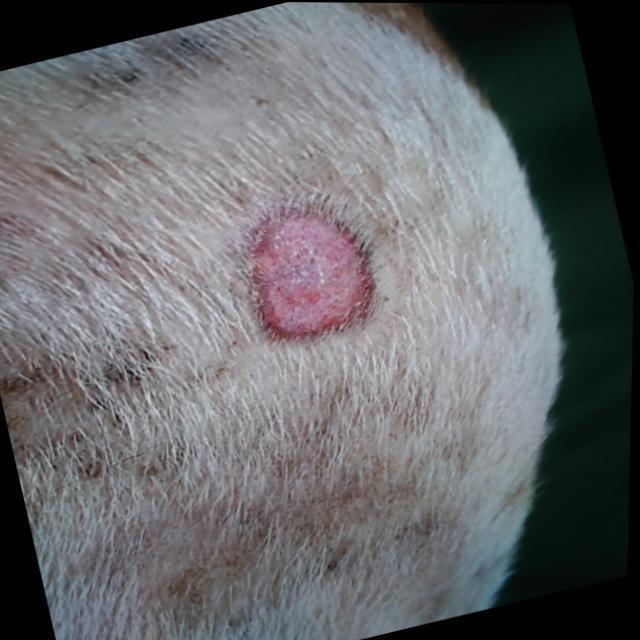
Canine ringworm (Dermatophytosis) — fungal infection caused by Microsporum or Trichophyton. Presents with circular alopecia, scaling, crusting, and broken hairs.